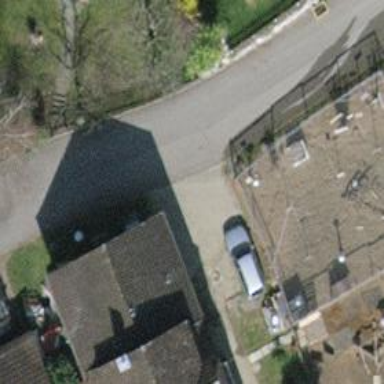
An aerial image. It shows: Residential alley with asphalt surface.